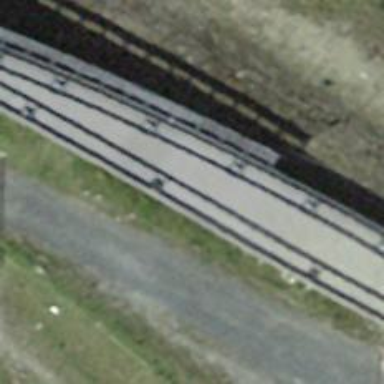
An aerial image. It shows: Funicular railway with one track.